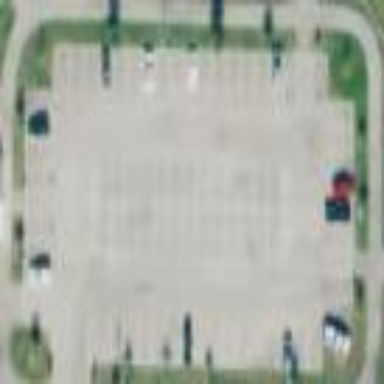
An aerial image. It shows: Parking area.